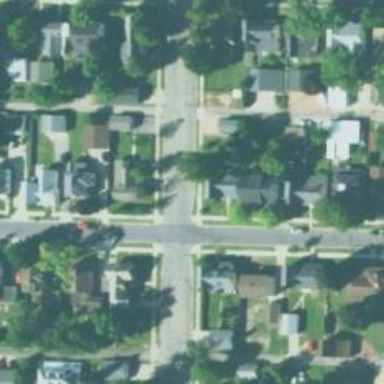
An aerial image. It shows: Residential road.